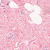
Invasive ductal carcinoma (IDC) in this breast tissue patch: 0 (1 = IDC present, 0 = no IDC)